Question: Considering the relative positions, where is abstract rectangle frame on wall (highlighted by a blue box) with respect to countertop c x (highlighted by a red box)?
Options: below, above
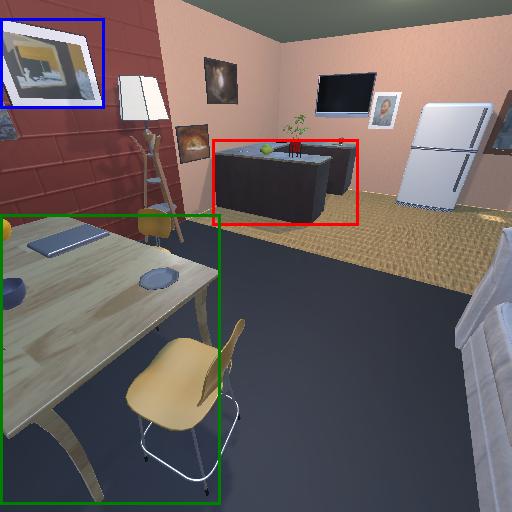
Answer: below